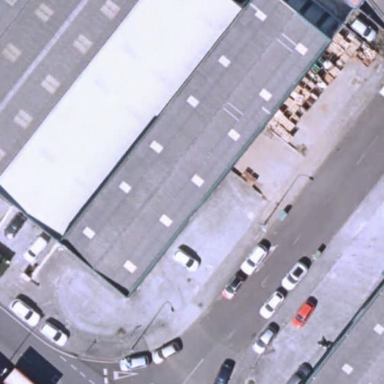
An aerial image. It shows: Industrial building.